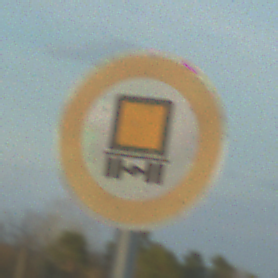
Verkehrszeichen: VerbotKennzeichnungspflichtigeKraftfahrzeugeGefaehrlicheGueter
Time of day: SunriseSunset
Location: Outdoor (Nature)
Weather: PartlyCloudy
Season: NotSpecified
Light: Natural